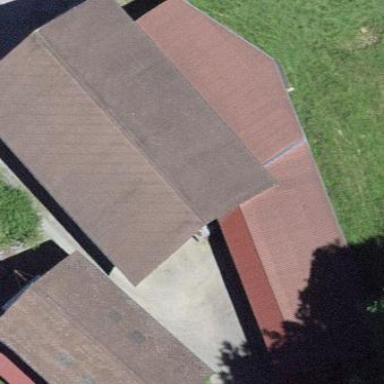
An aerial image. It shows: Barn.